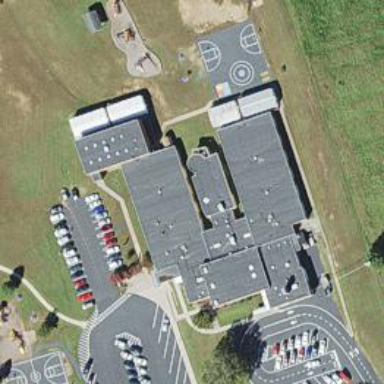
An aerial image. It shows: School.